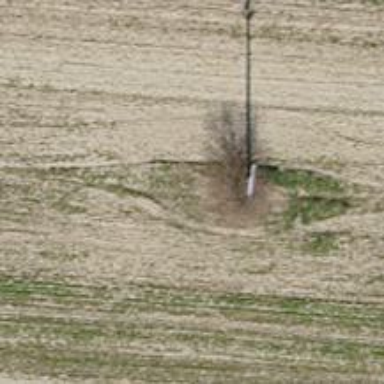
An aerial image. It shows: Concrete power pole.